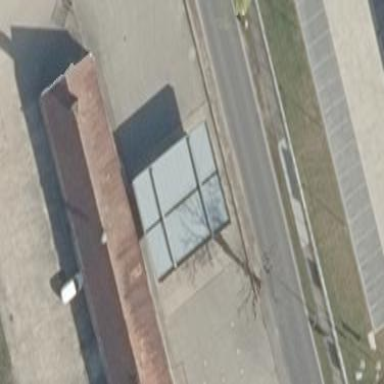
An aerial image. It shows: View of roof of building.